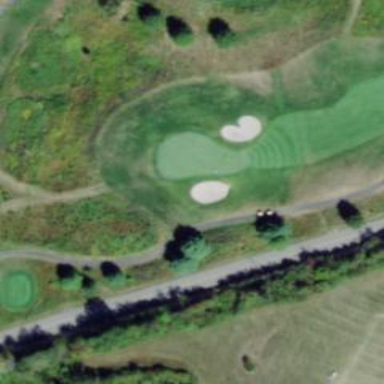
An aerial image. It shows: Service road used as golf cart path.